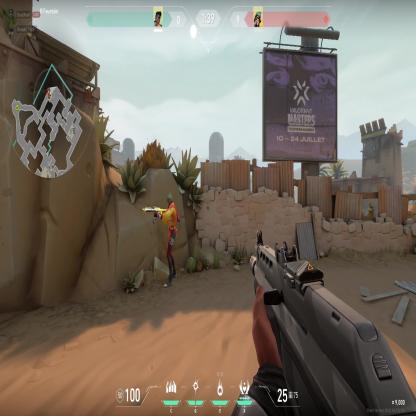
Label: enemy